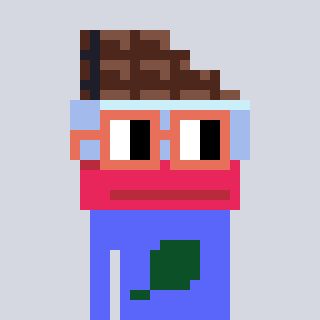
a pixel art character with square orange glasses, a chocolate-shaped head and a purple-colored body on a cool background